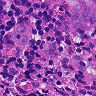
Metastatic tissue present: yes